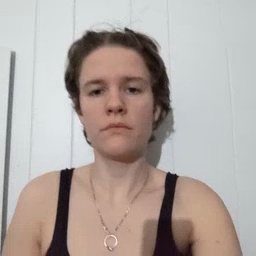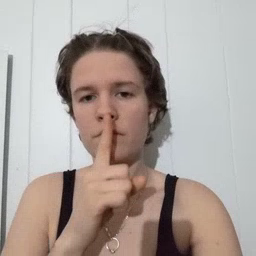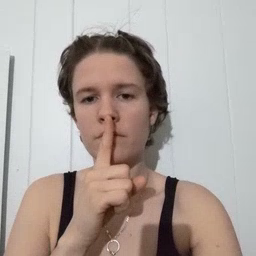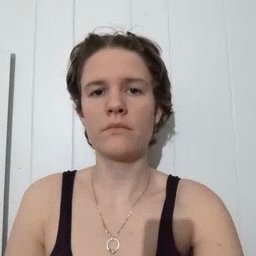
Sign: shhh